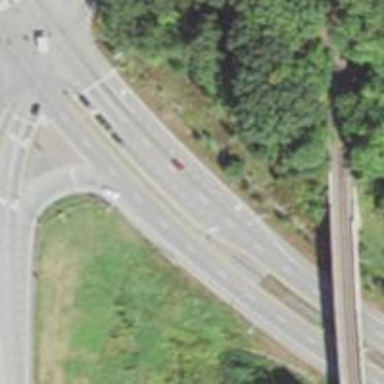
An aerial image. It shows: Trunk highway with expressway features.